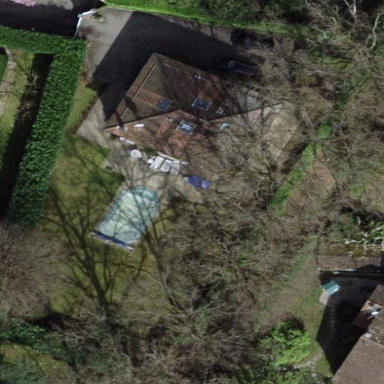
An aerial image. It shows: Garden enclosed by fence.